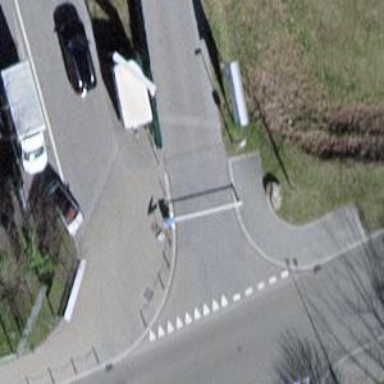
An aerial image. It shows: Lift gate barrier.